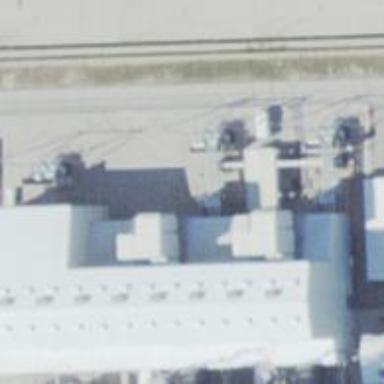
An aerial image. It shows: Gas turbine generator.